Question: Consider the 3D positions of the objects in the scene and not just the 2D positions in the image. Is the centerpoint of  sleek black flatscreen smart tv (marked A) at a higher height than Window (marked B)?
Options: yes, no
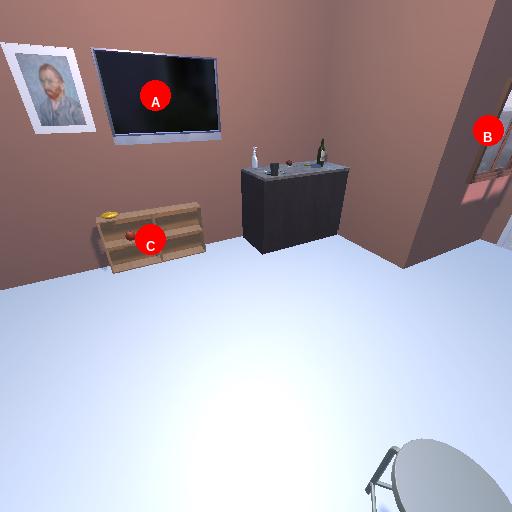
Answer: yes